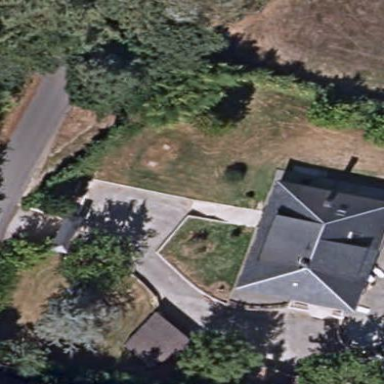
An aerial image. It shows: Simple and straightforward house.